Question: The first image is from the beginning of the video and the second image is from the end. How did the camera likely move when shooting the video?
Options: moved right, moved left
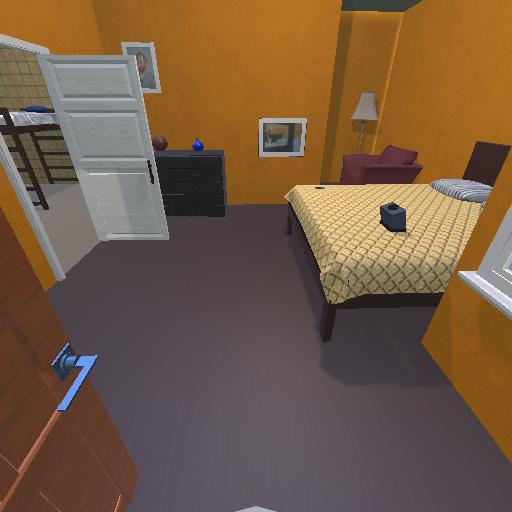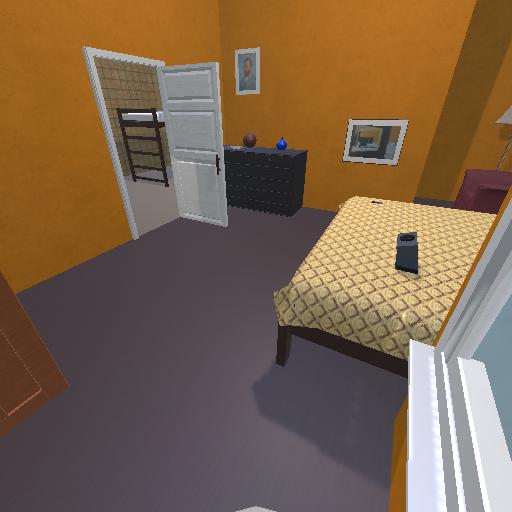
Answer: moved right